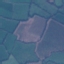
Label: Pasture